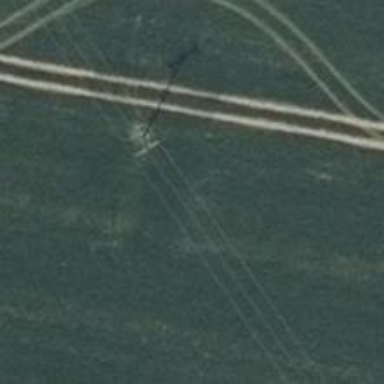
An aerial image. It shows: Power pole.